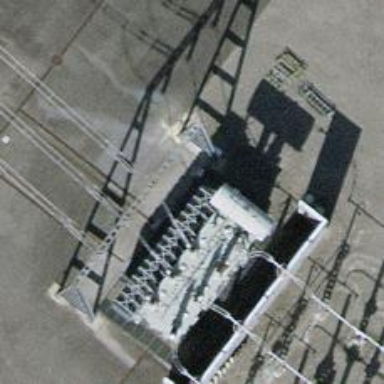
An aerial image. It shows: Bay for power lines.